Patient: sex M, age 64
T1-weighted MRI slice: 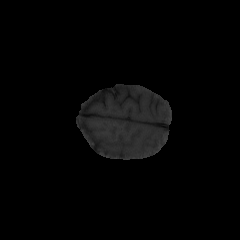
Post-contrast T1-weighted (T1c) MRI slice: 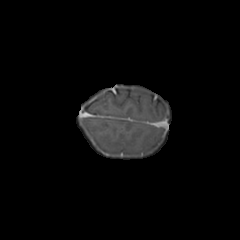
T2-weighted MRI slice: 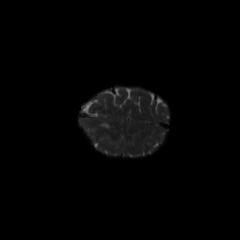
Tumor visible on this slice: yes
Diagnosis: Astrocytoma, IDH-mutant
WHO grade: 3